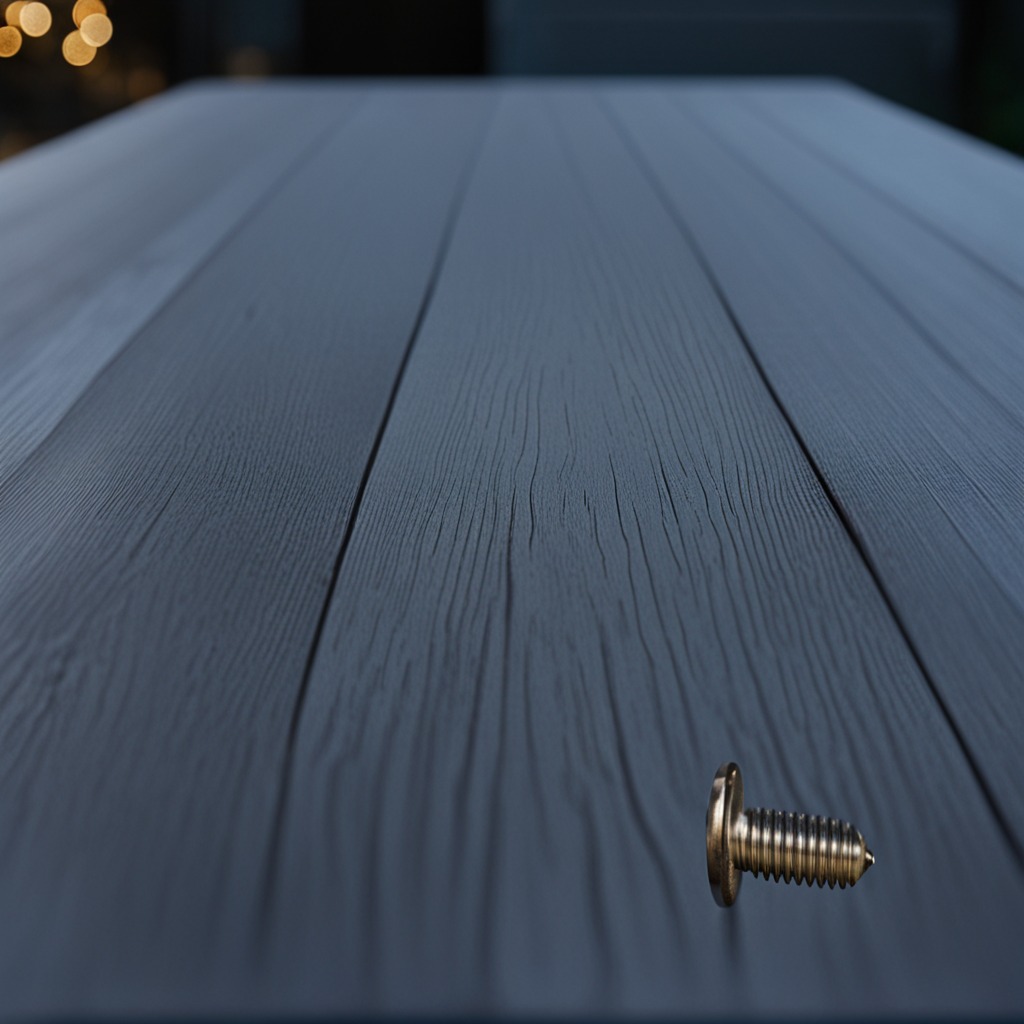
A metal screw is lying on a table with burn marks in a small garage at twilight.